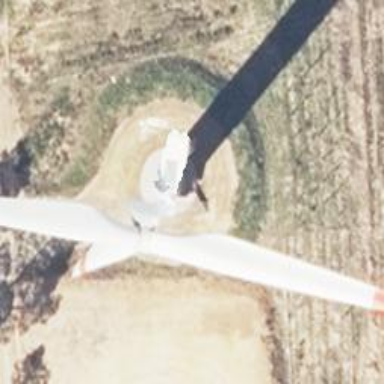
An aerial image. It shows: Wind-powered generator.